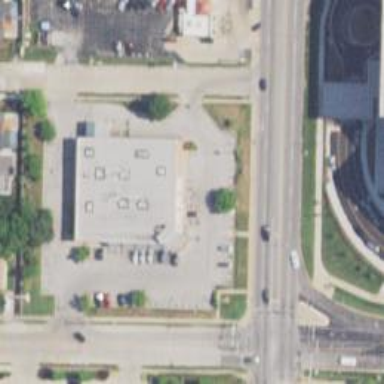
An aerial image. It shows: Pharmacy providing healthcare services.